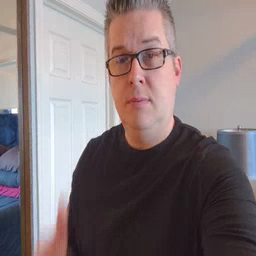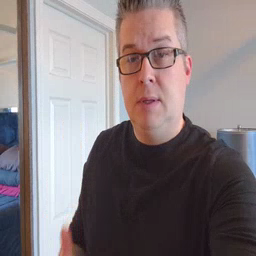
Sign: beside